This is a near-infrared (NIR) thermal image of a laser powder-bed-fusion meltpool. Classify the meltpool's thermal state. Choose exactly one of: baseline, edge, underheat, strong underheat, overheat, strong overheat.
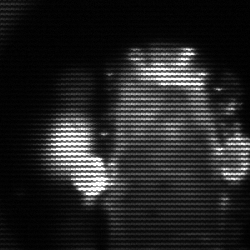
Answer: strong underheat